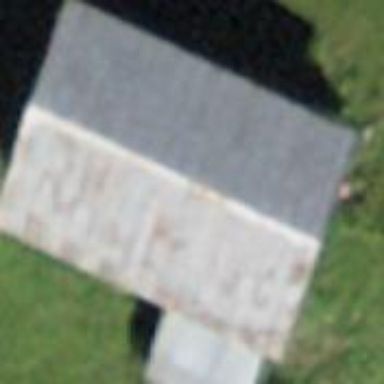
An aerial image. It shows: Building with tiled roof.